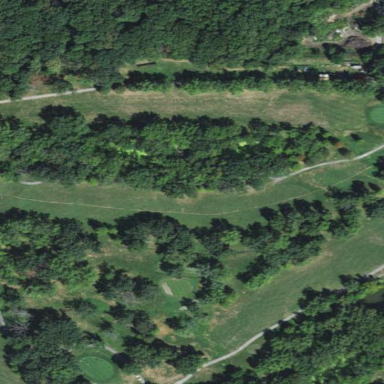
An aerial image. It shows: Grassy area designated as golf fairway.